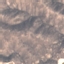
Land use / land cover: HerbaceousVegetation